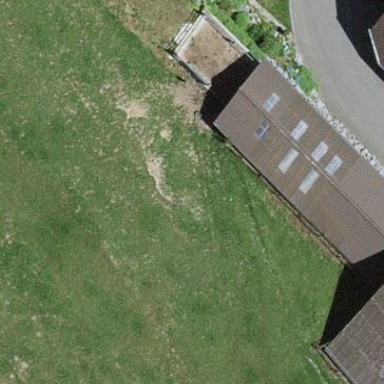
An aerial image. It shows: Farm auxiliary building.